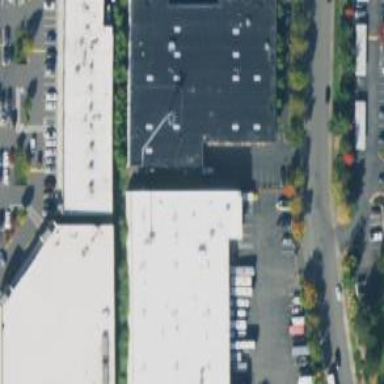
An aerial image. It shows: Industrial building used for storage rental.